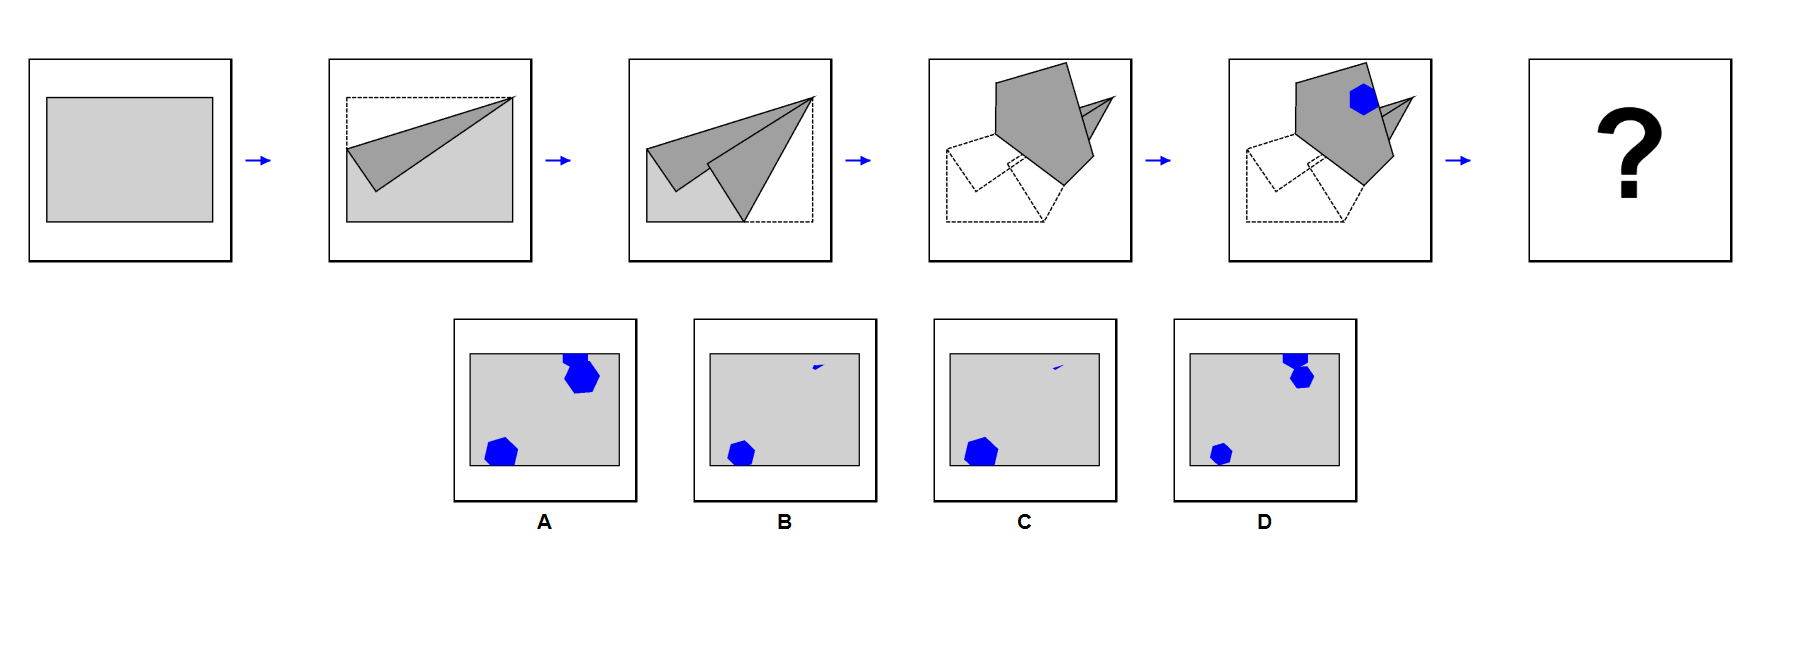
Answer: B